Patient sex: M
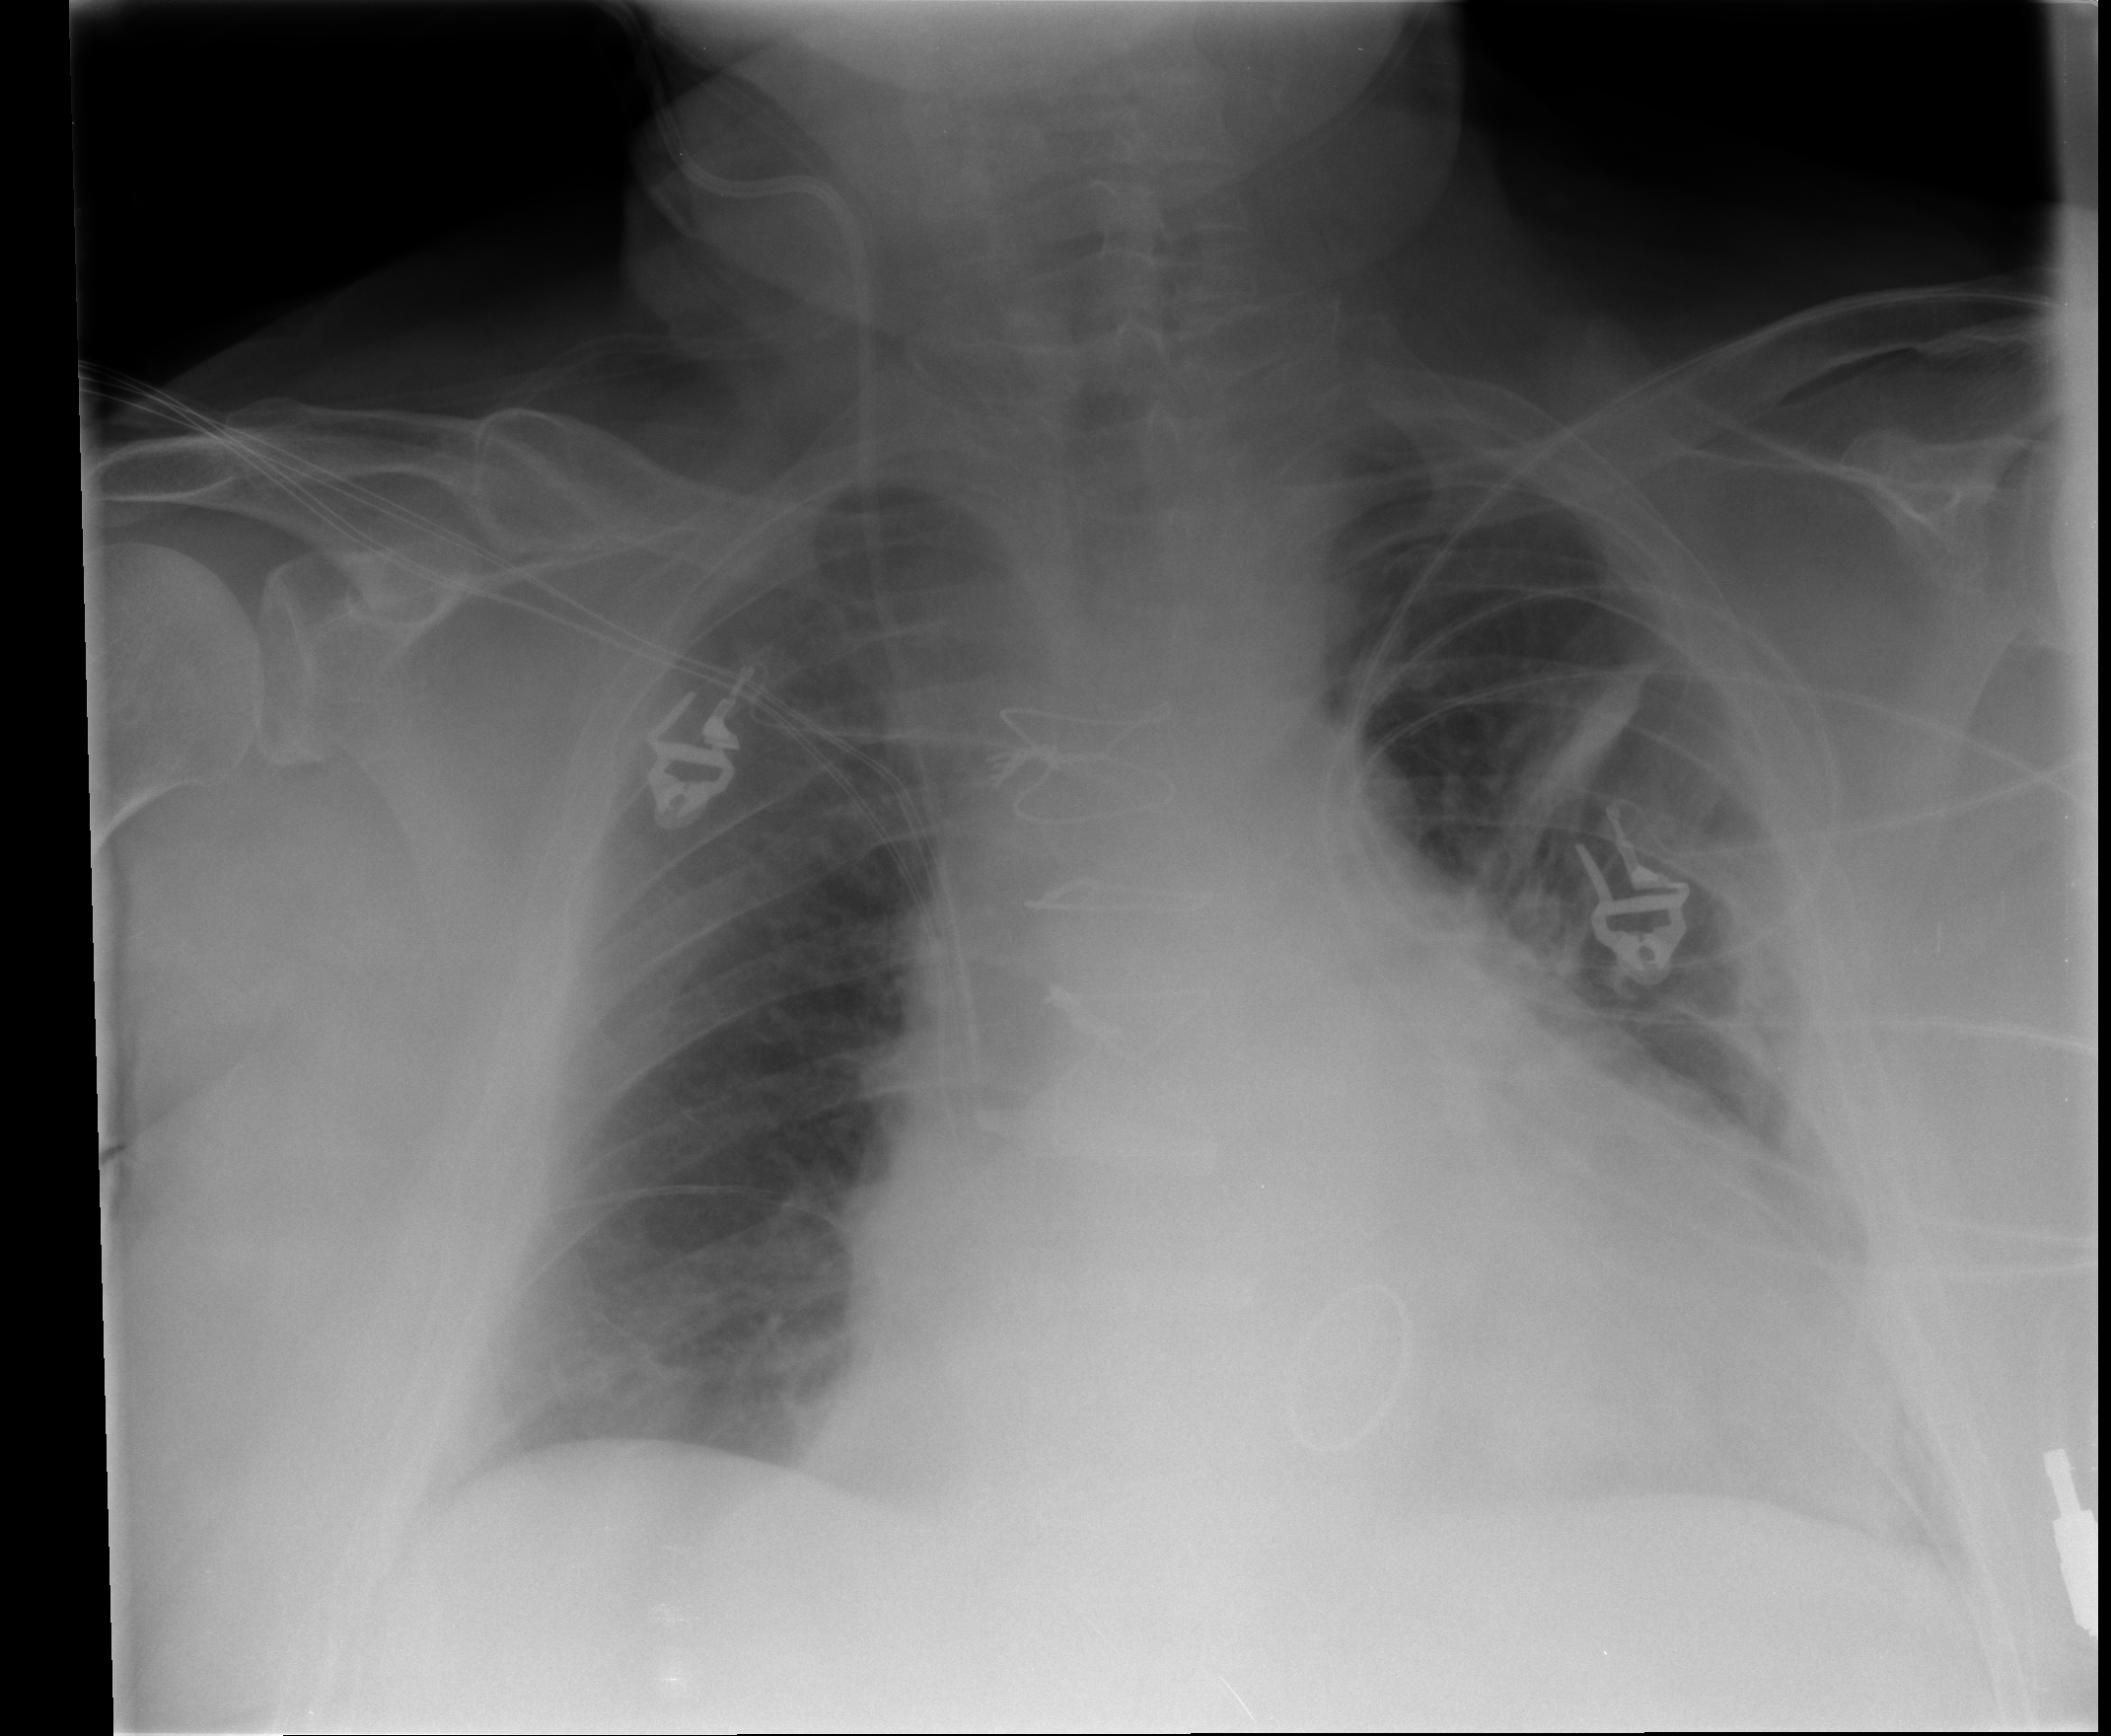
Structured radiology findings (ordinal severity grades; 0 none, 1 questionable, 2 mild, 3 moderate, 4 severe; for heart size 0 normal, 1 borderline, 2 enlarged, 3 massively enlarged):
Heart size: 3
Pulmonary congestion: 2
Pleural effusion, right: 1
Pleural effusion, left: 2
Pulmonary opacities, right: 0
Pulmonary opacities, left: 2
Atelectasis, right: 0
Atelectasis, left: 2